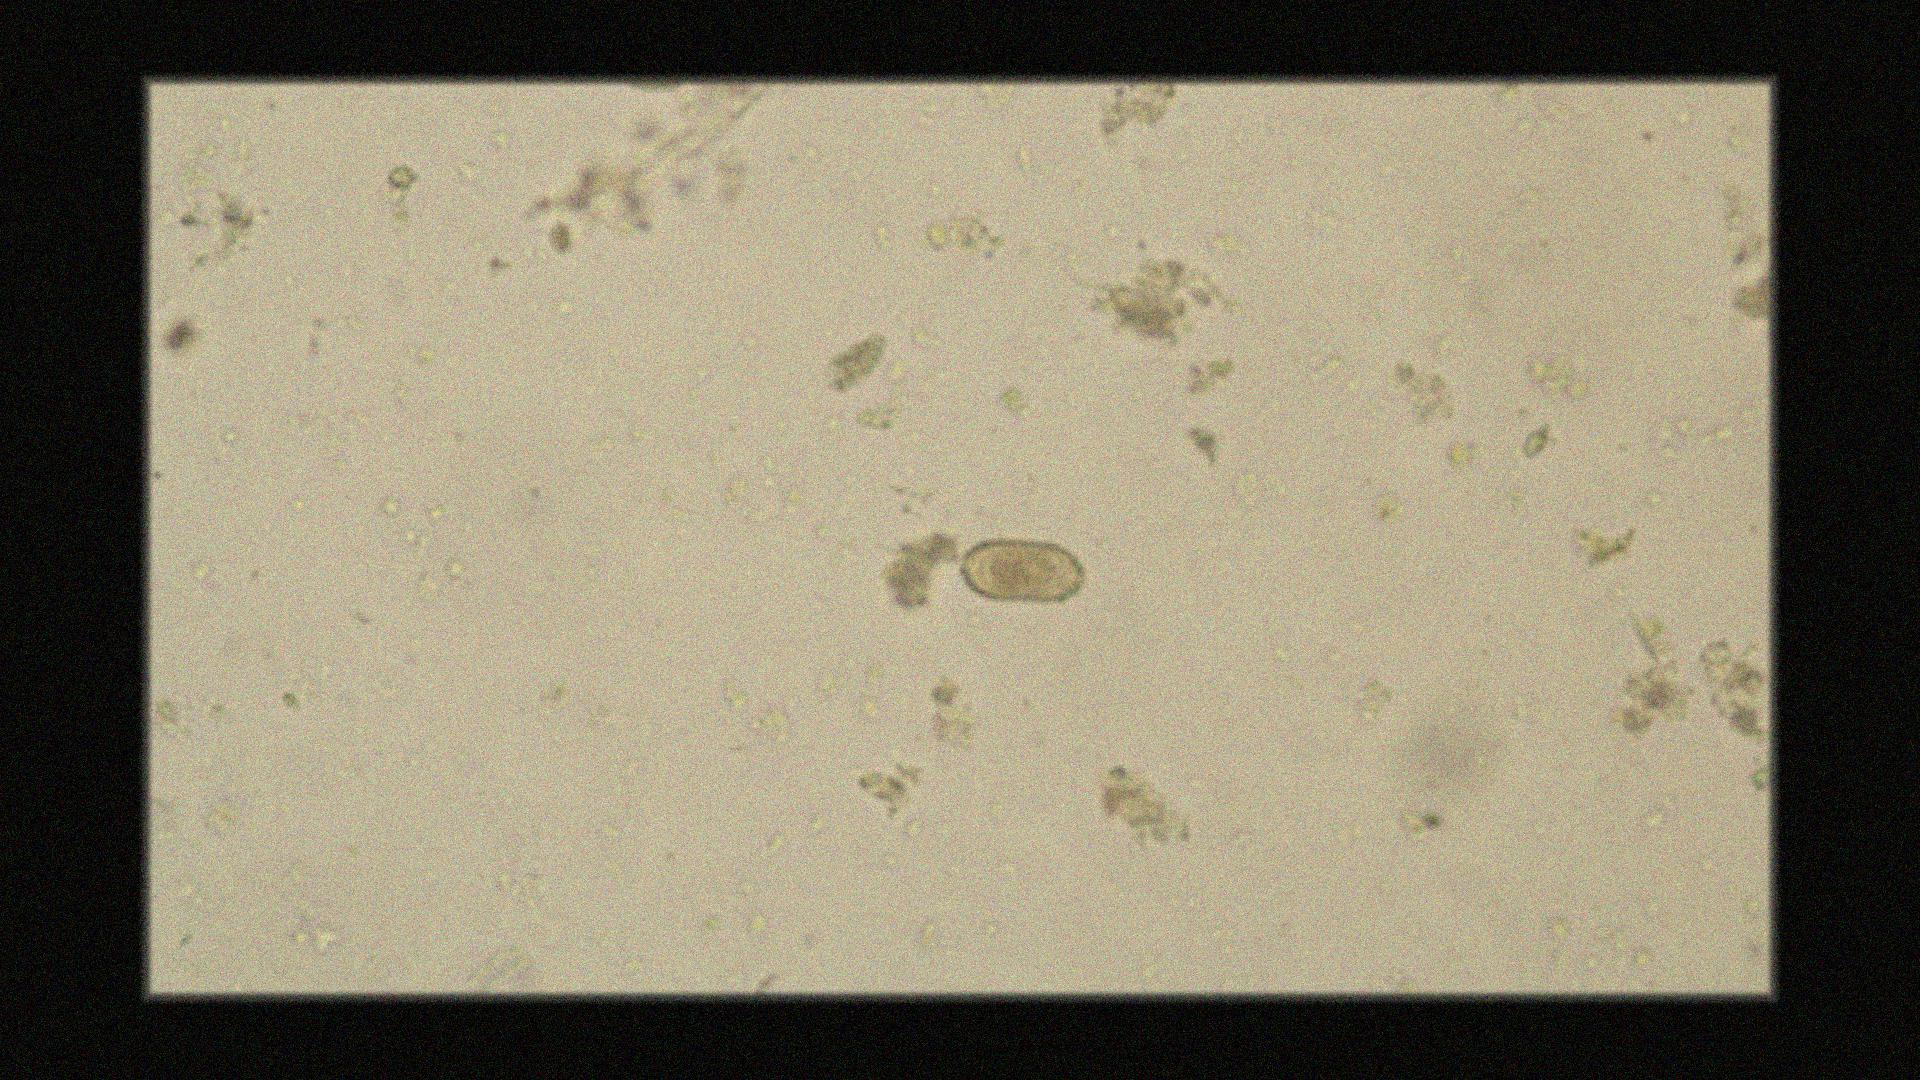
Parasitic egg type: Capillaria philippinensis